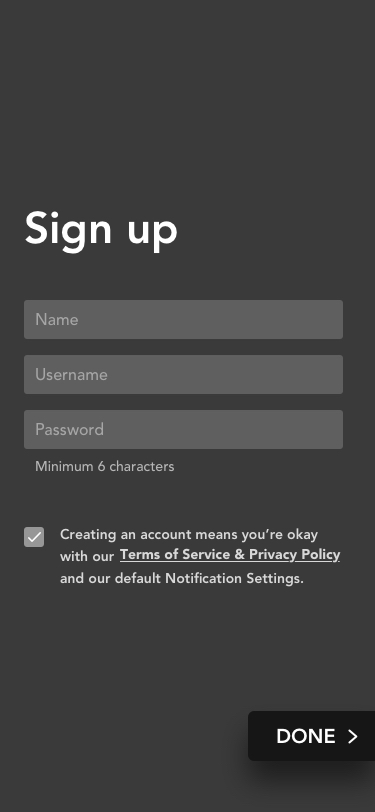
Text in this UI design:
Creating an account means you’re okay with our
and our default Notification Settings.
Terms of Service & Privacy Policy
Minimum 6 characters
Sign up
Name
Username
Password
DONE